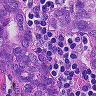
Metastatic tissue present: yes